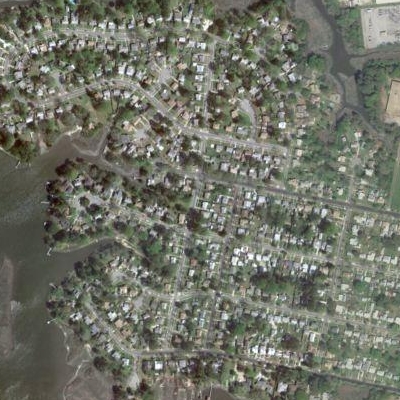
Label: fResident